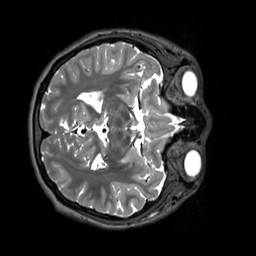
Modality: T2w
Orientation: axial
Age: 22
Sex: female
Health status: healthy
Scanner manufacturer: siemens
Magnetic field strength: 3 T
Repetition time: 3.2 s
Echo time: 0.412 s